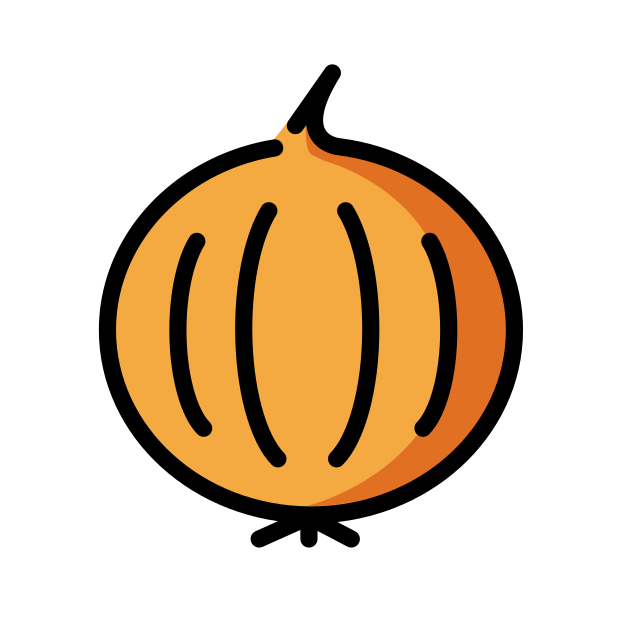
Emoji: 🧅
Name: onion
Unicode: 0x1f9c5